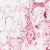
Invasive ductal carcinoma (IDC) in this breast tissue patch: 0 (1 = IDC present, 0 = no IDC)